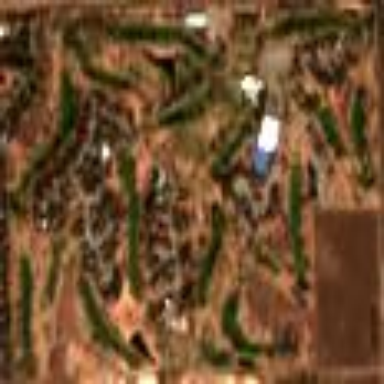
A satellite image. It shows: Golf course surrounded by greenery.